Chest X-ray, PA view. Patient: 41 years old, sex F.
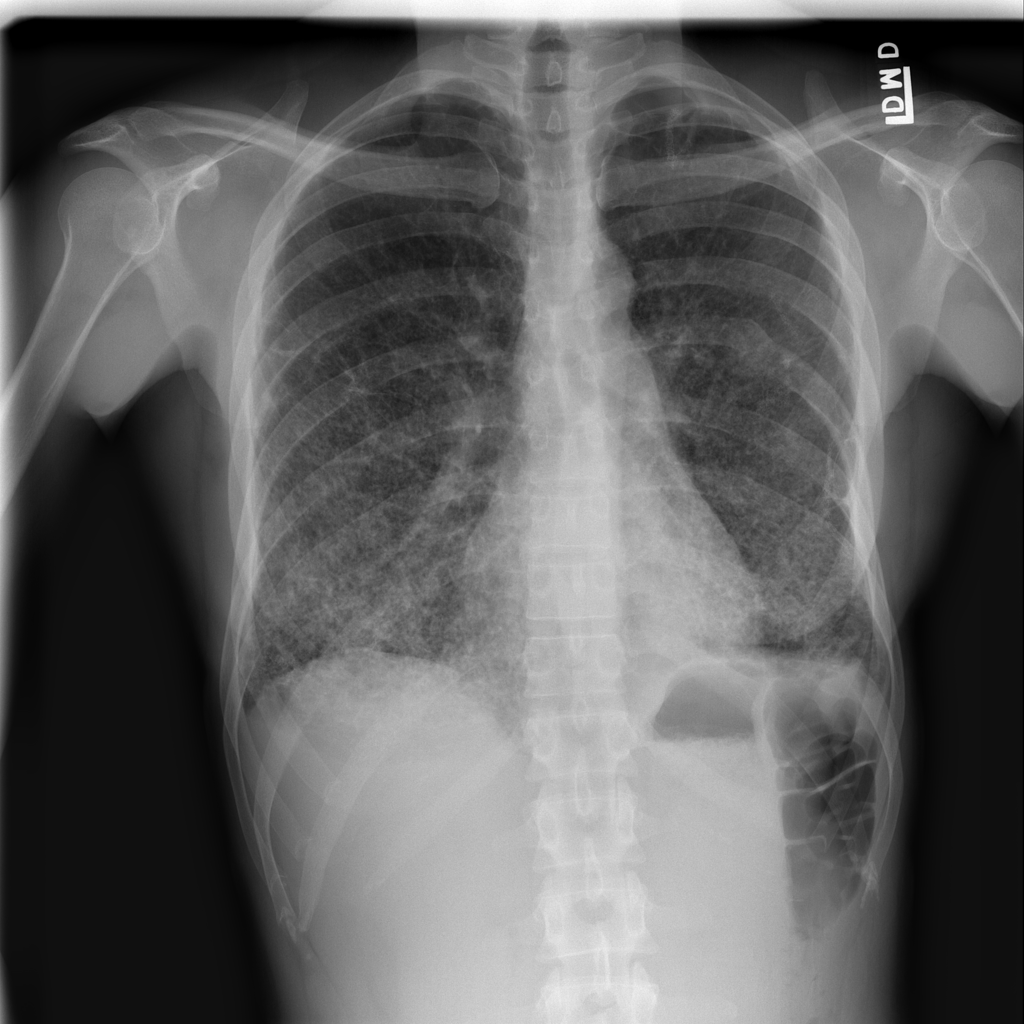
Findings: Fibrosis, Infiltration